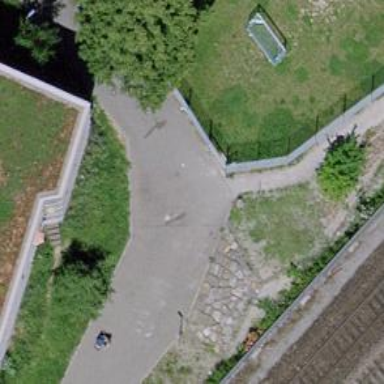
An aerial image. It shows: Unpaved footway.